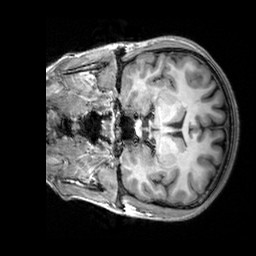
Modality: T1w
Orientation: coronal
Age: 25
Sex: female
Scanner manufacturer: siemens
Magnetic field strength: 3 T
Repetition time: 2.3 s
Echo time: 0.00303 s